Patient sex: F
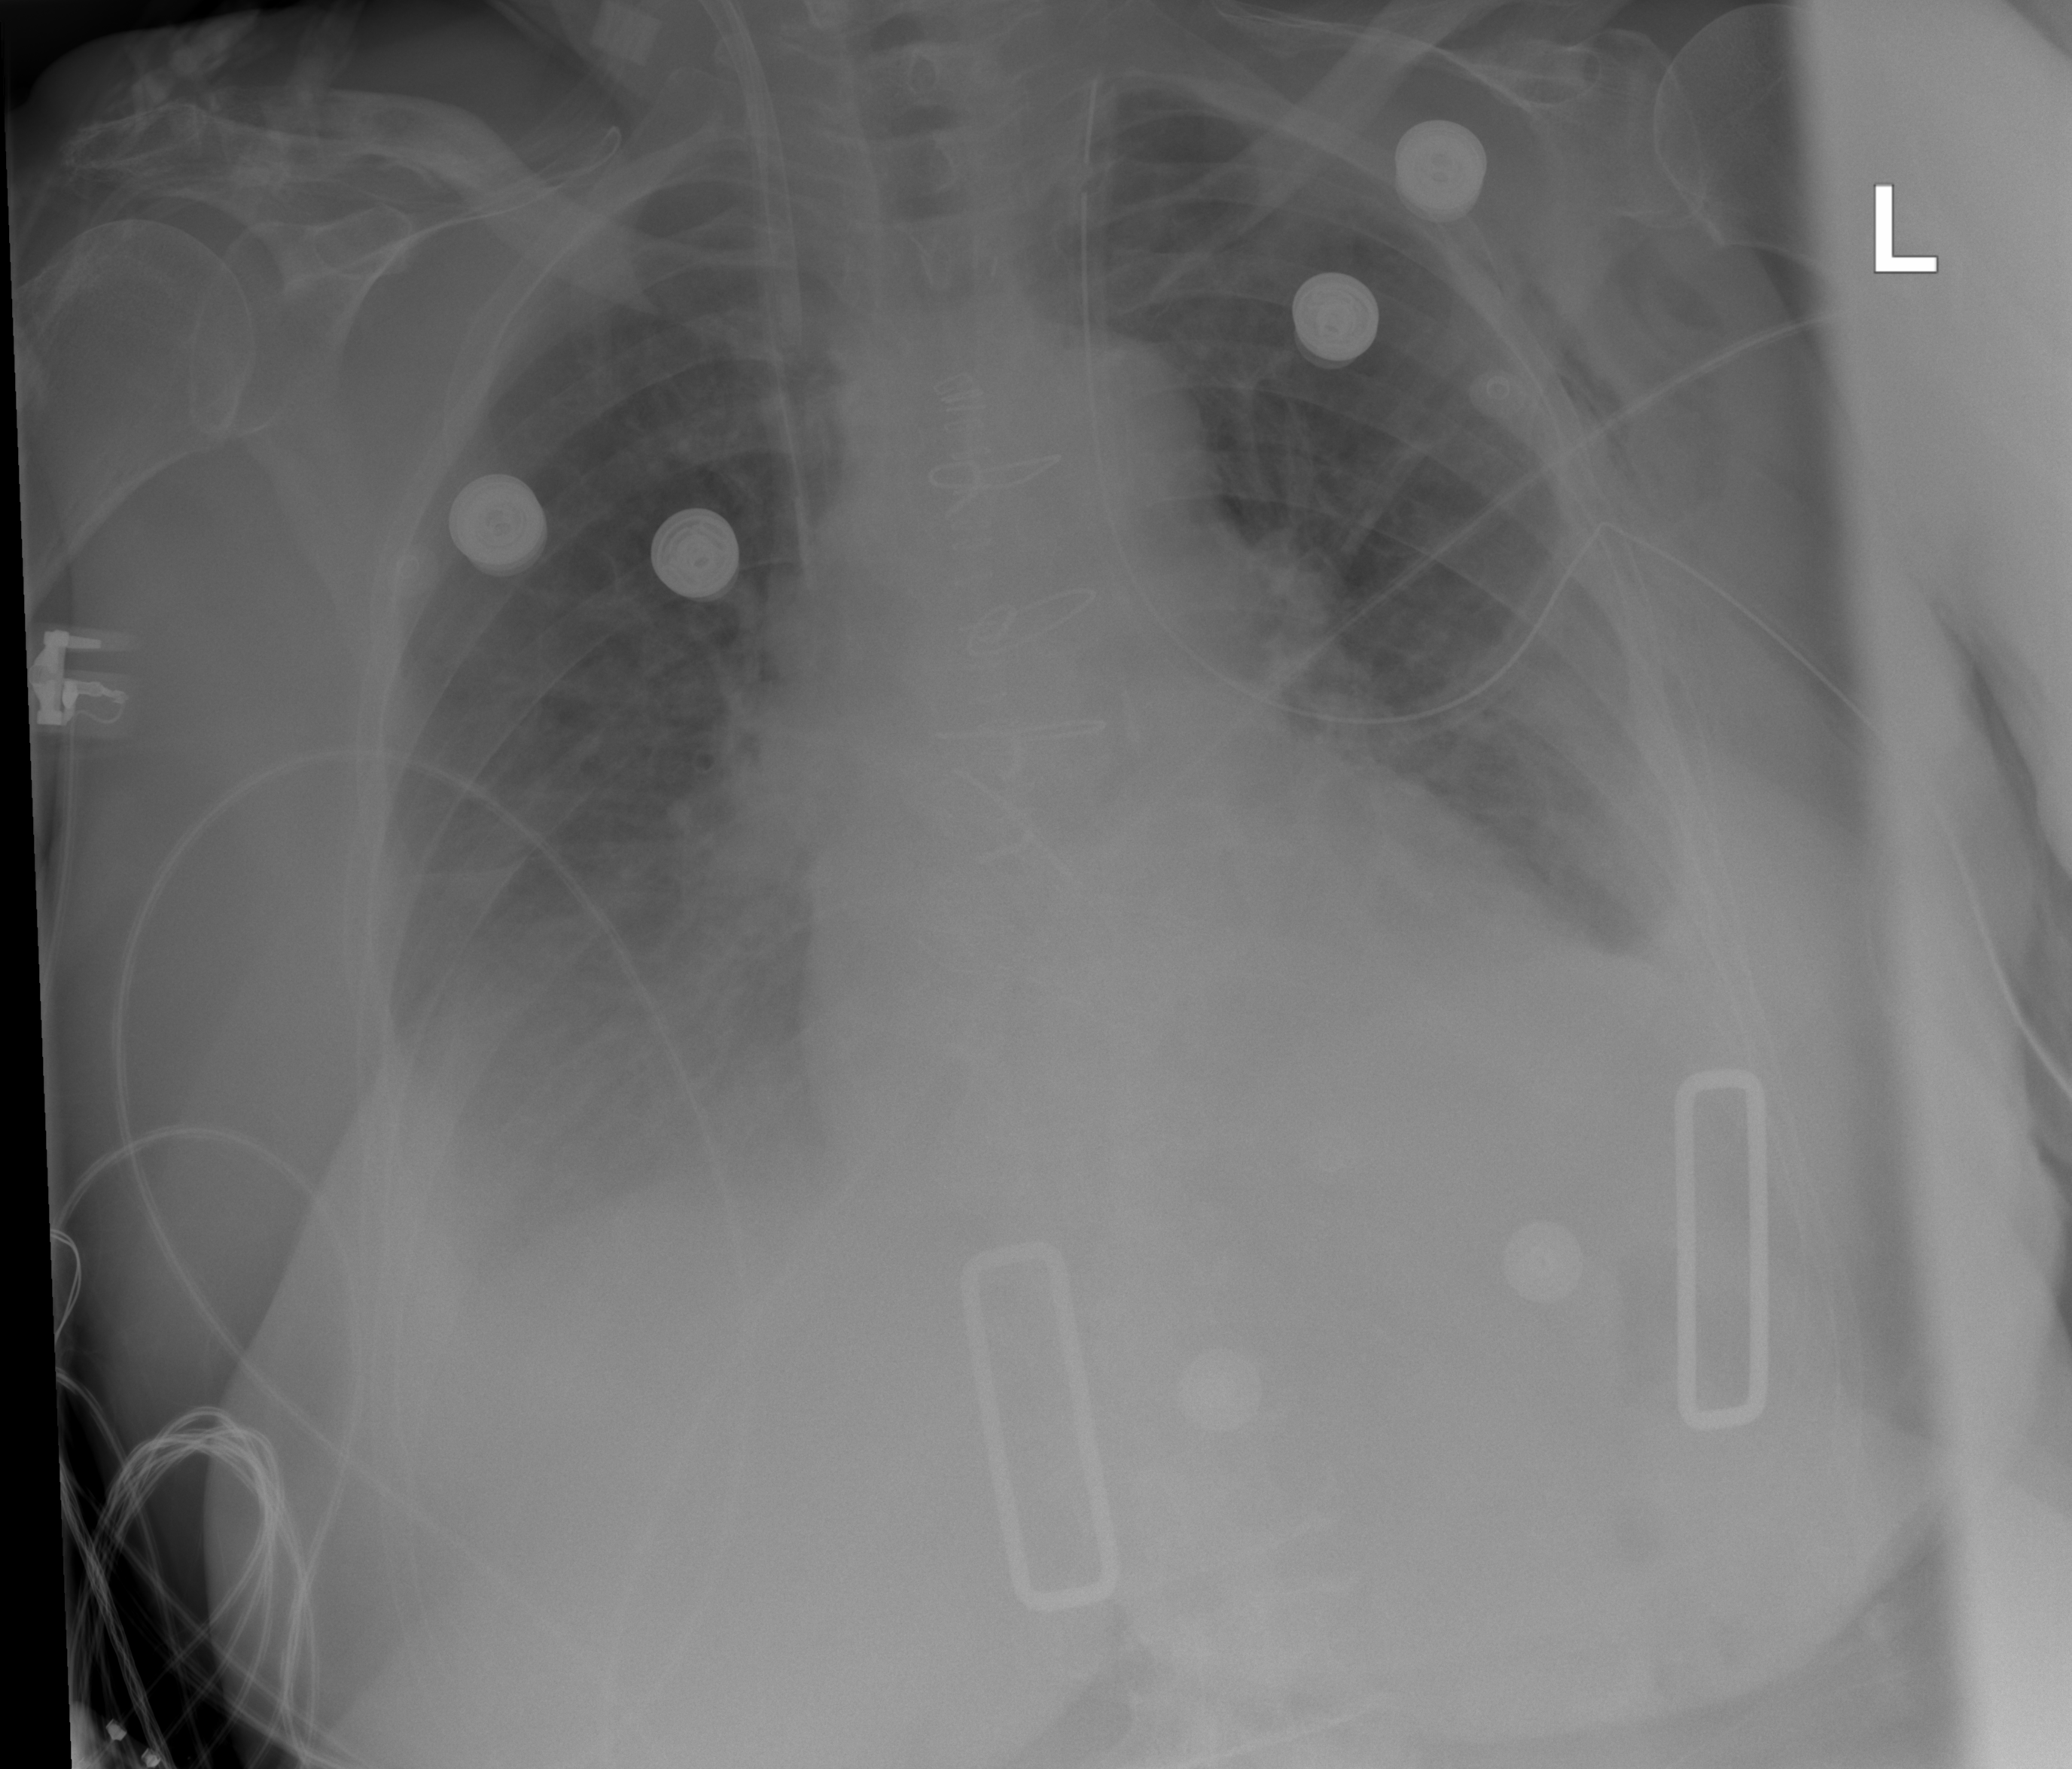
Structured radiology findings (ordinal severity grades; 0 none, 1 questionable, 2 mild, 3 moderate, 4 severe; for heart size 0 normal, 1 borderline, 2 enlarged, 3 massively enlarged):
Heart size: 0
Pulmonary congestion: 2
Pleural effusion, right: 2
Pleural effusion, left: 2
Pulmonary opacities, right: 0
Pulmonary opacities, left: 0
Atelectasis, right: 2
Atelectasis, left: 2